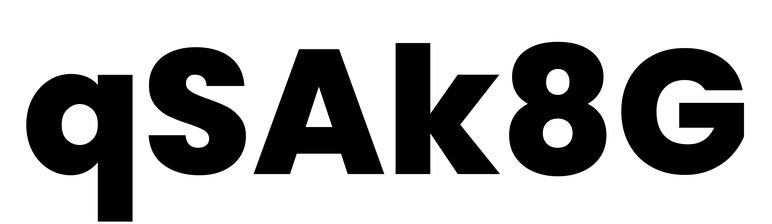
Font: Poppins-ExtraBold